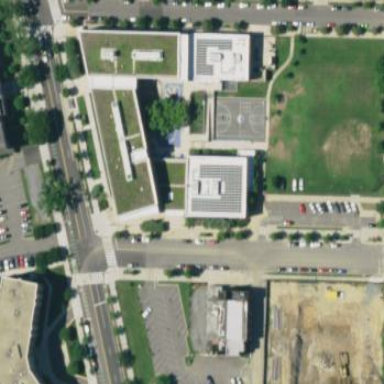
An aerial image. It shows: School.